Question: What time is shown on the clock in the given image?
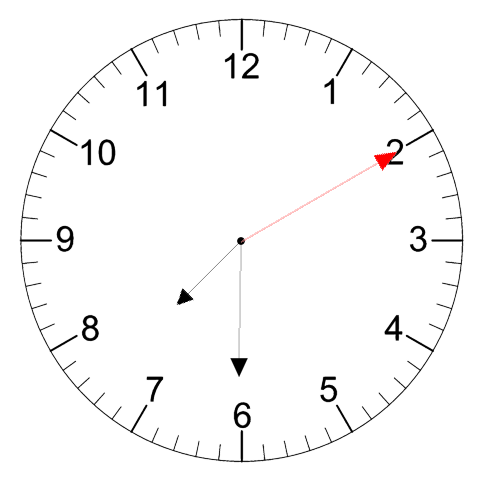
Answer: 07:30:10